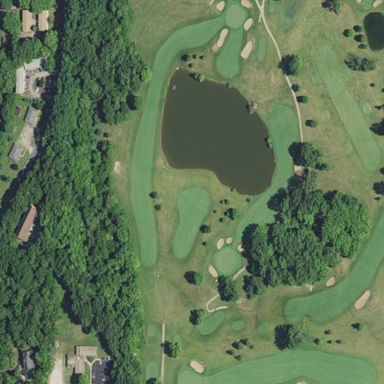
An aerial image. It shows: Picturesque scene of golf course with lateral water hazard.